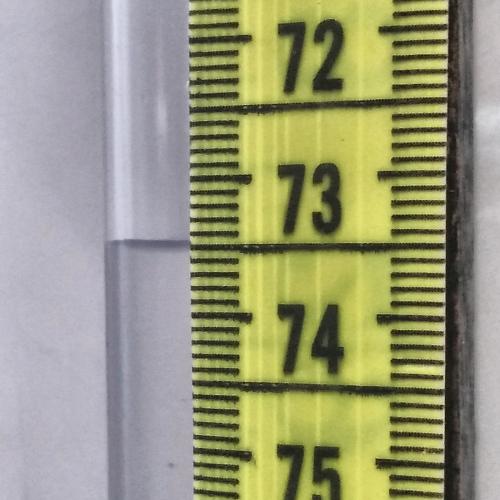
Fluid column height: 73.5 cm